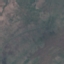
Land use / land cover: HerbaceousVegetation